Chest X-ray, PA view. Patient: 48 years old, sex F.
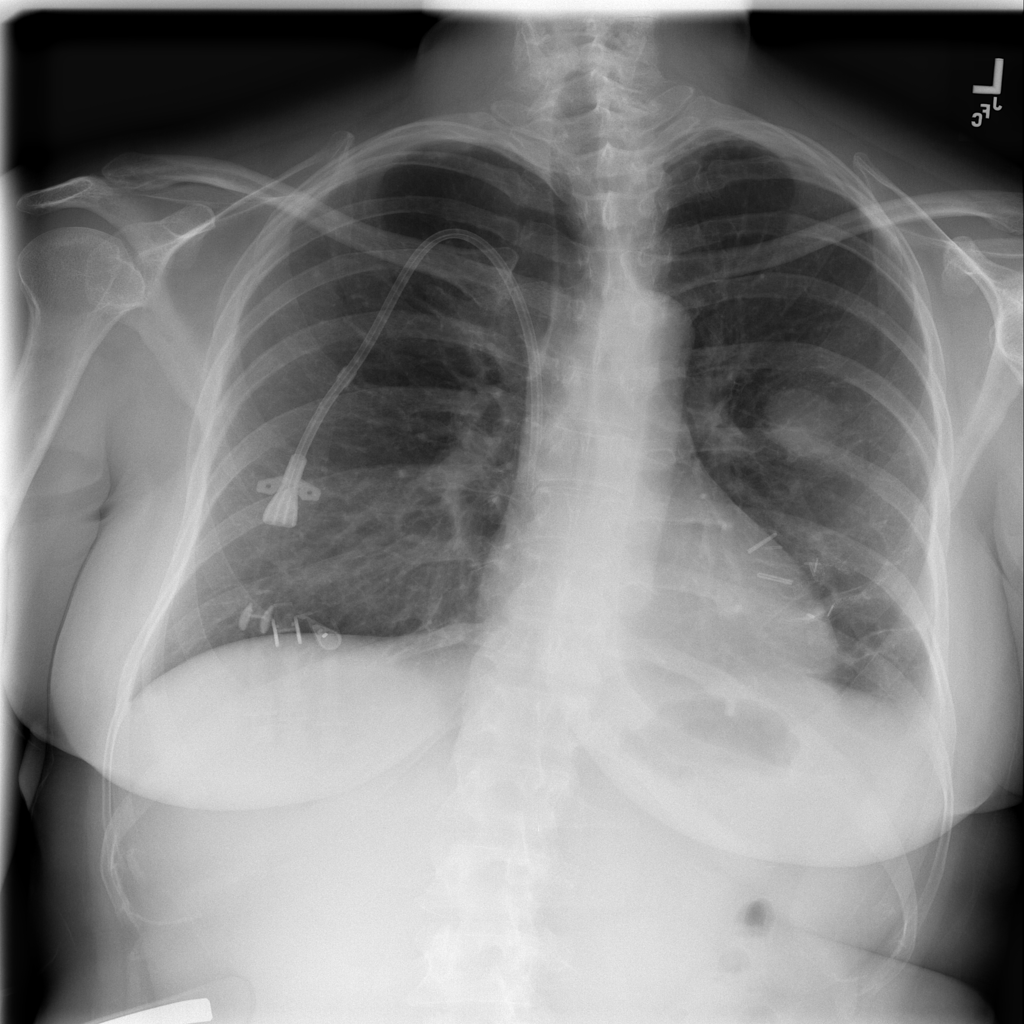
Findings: Effusion, Mass, Pleural_Thickening